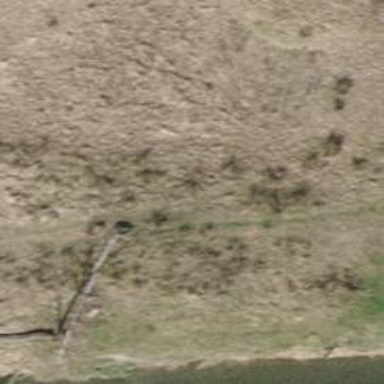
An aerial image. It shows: Grassy path.